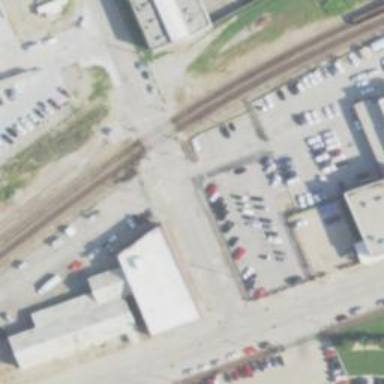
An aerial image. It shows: Railway level crossing.